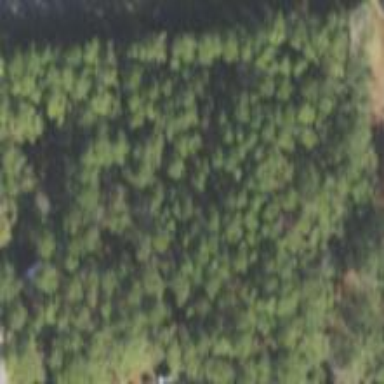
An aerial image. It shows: Woodland with needle-leaved trees.